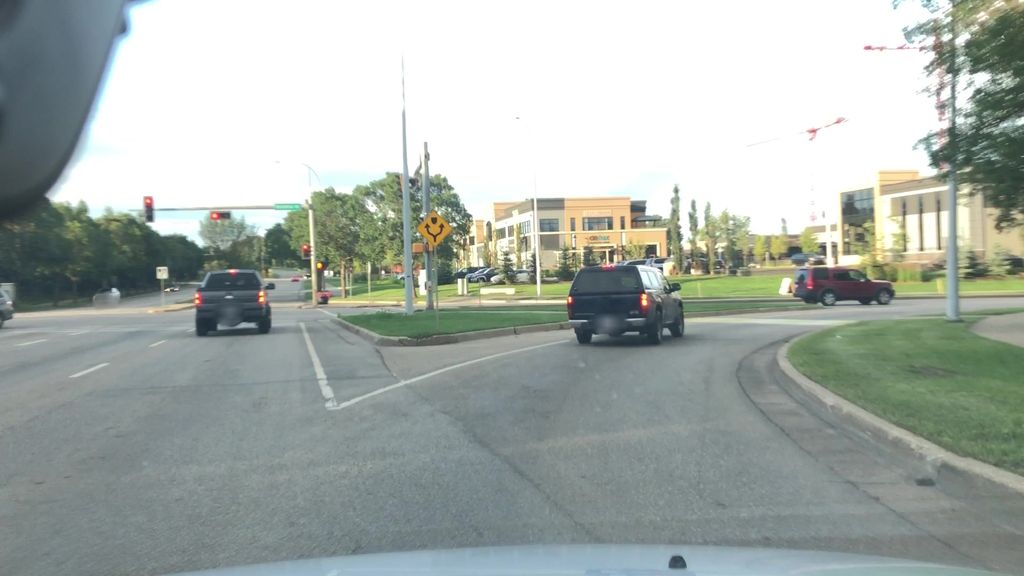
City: edmonton